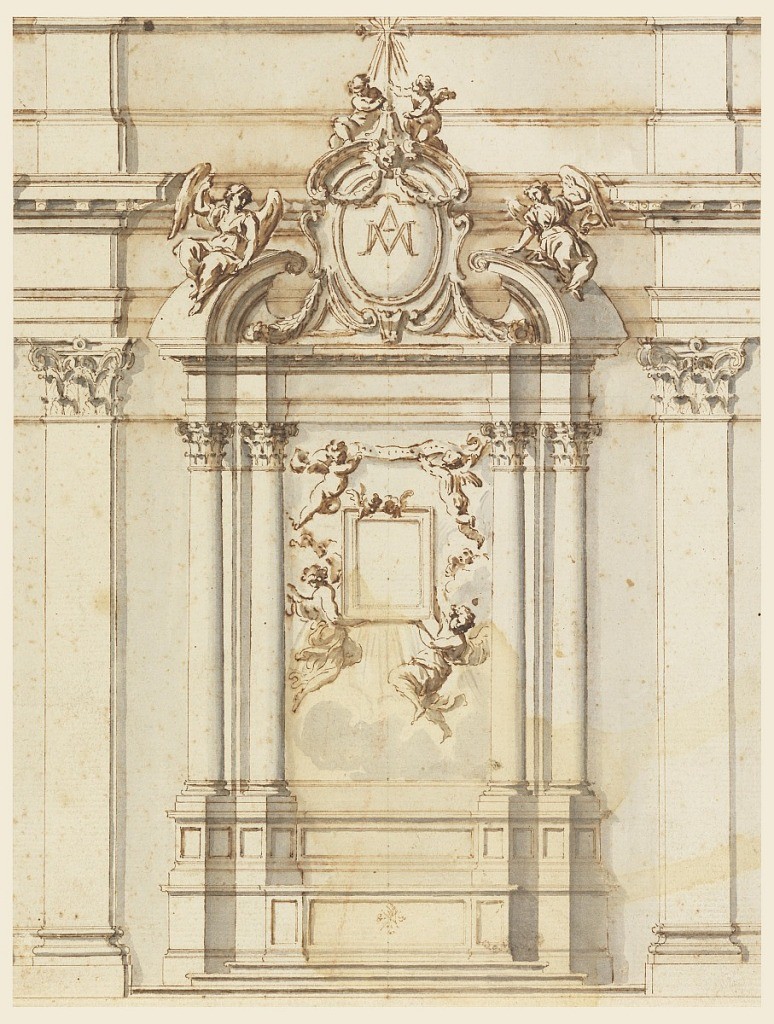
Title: Design for an altar of the Virgin
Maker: Carlo Marchionni, Italian, 1702–1786
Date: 1775–80
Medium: Pen and sepia ink, brush and gray watercolor on laid paper
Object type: Drawing
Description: Two angels support a frame of an image, with two cherubim on top. Two others support a label above. Upon the cornices of a broken pediment sit angels. In the center an escutcheon with a monogram; on its top a cross with two angels beside its base.